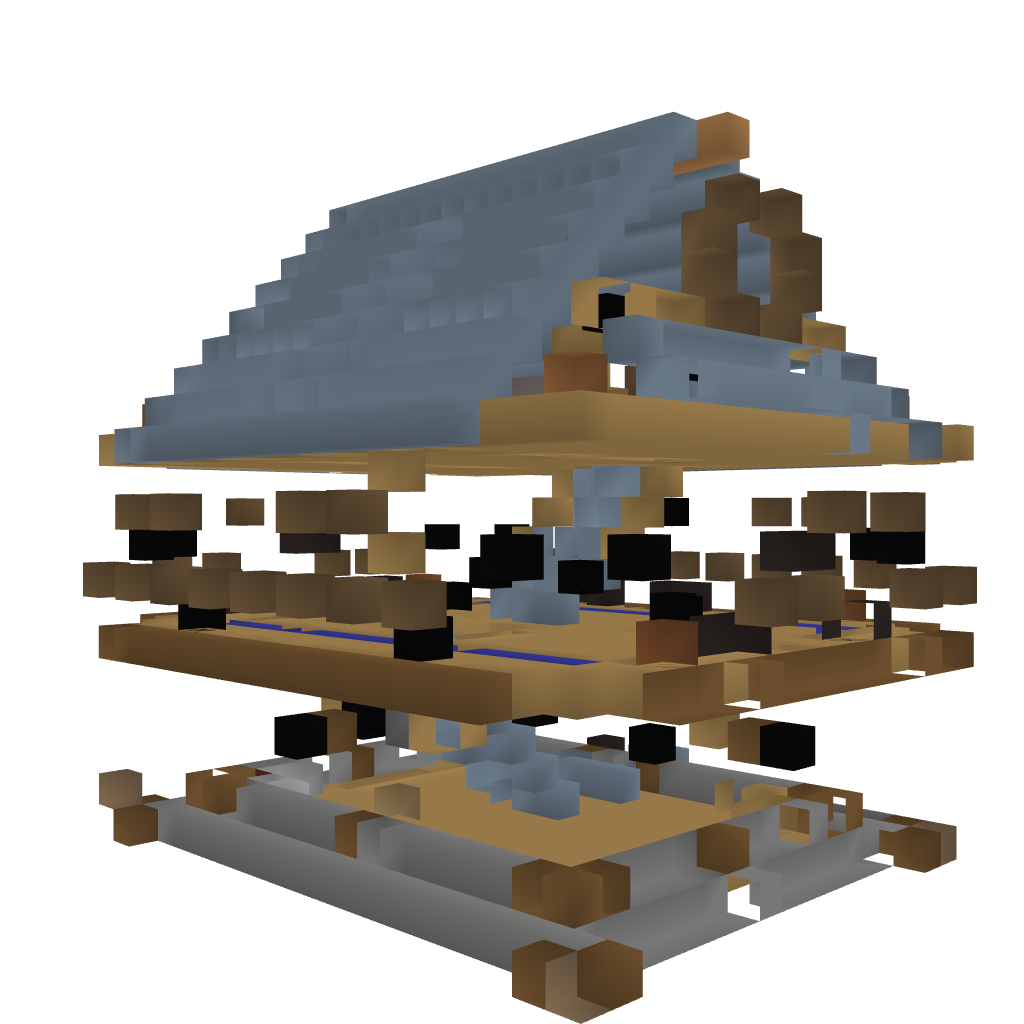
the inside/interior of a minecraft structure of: RedHouse404